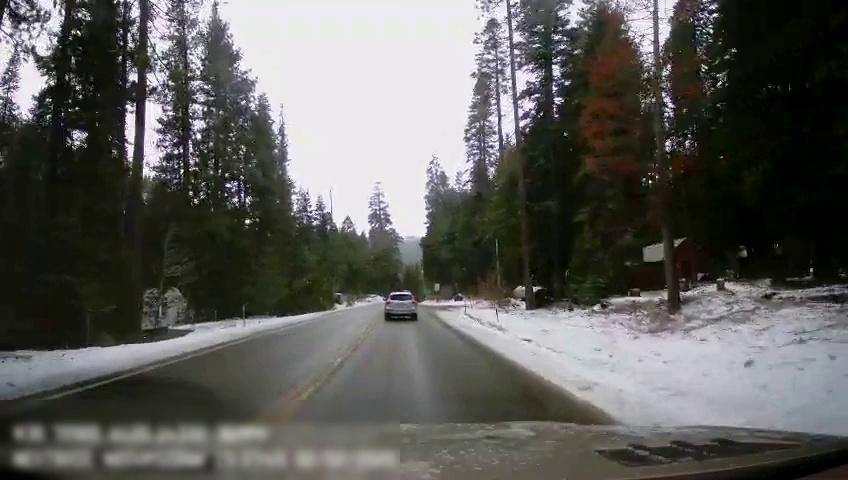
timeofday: Day
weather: Snowy
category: Drivable Space
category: Vehicles | SUV
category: Lanes | Current Lane
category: Lanes | Opposite Lane
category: Lanes | Opposite Lane